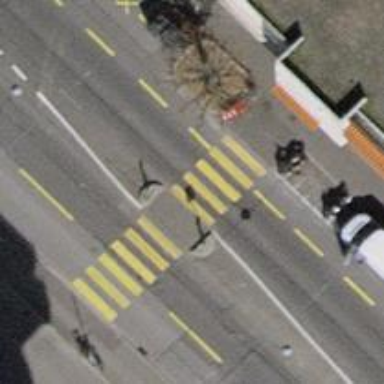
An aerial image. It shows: Marked crossing with zebra crossing island.